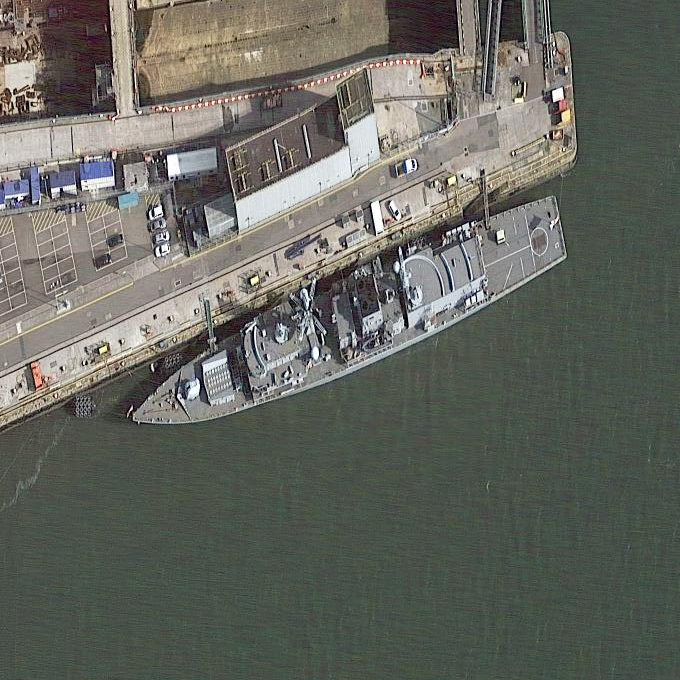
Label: destroyer